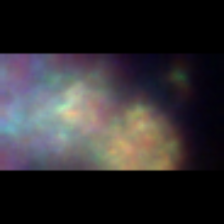
Taxon: Unknown_full_image
Group: Unknown